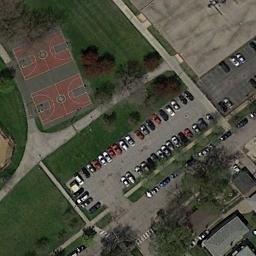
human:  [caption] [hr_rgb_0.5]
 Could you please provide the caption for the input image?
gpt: Some people are playing on the basketball court .

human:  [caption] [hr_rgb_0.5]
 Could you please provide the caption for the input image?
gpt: Two basketball courts next to a parking lot and some houses beside .

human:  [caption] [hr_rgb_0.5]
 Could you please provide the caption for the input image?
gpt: The basketball courts on the lawn are next to the parking lot,With some trees and buildings nearby .

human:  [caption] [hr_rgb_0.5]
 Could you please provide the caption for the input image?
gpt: There are two basketball courts in the middle of grass next to a parking lot .

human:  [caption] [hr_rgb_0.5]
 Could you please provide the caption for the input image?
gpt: Many cars are in the parking lot next to the basketball courts .